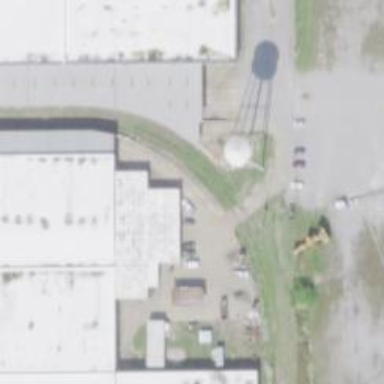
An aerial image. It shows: Water tower that is man-made.